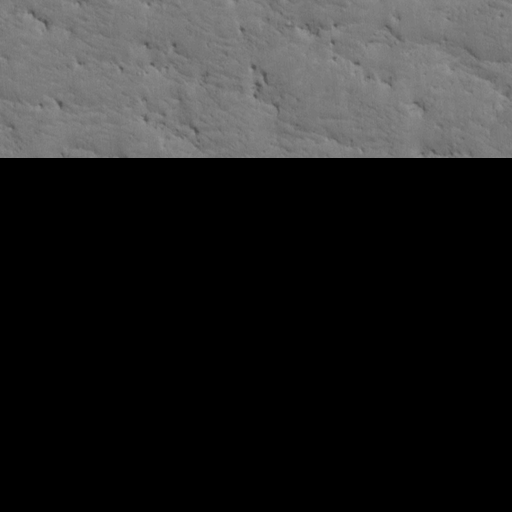
Classes present: Background